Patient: sex M, age 47
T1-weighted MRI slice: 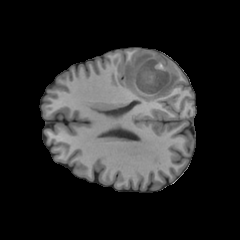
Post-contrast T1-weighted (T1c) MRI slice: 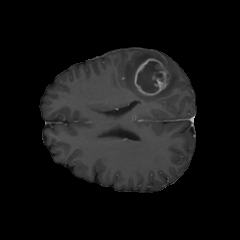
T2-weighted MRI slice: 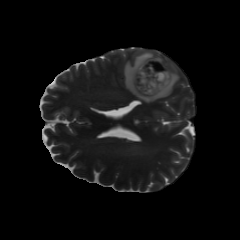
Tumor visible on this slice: yes
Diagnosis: Glioblastoma, IDH-wildtype
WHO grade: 4